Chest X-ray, PA view. Patient: 51 years old, sex F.
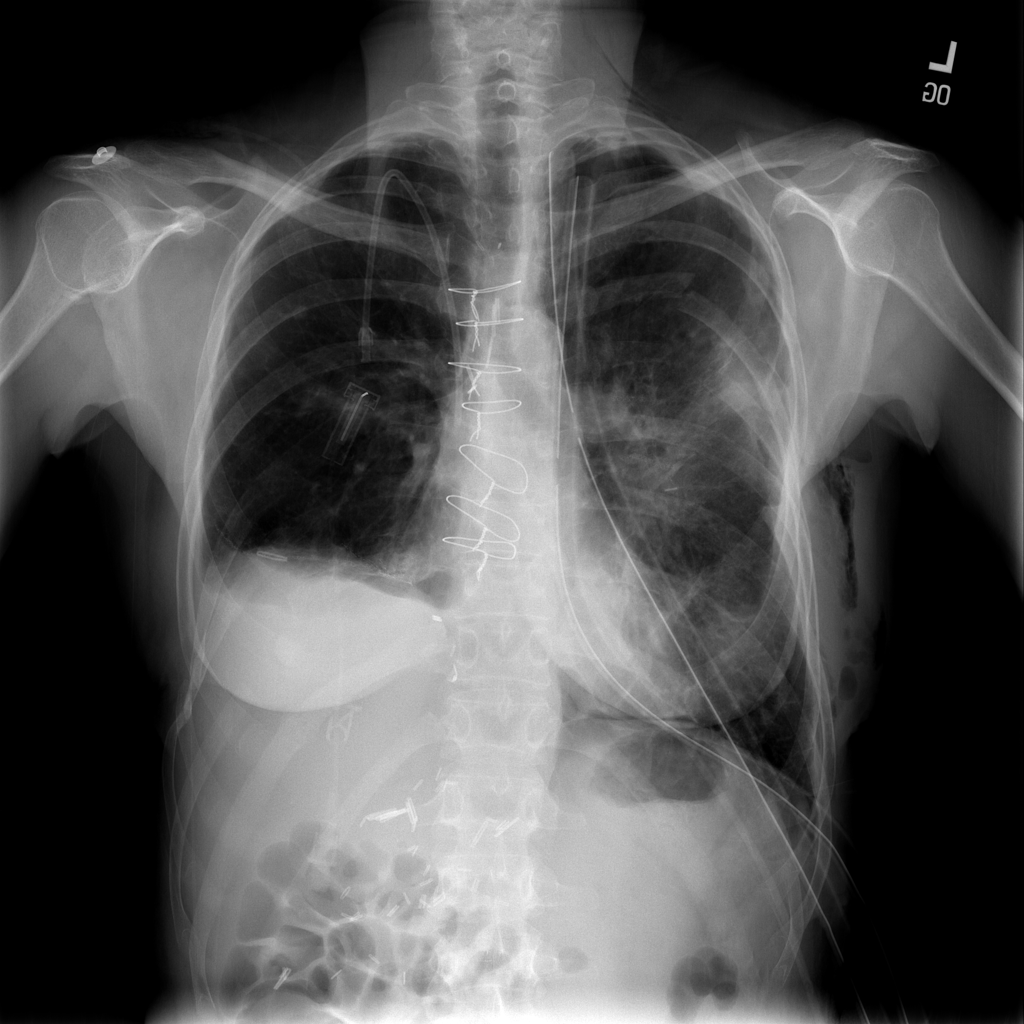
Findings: Effusion, Emphysema